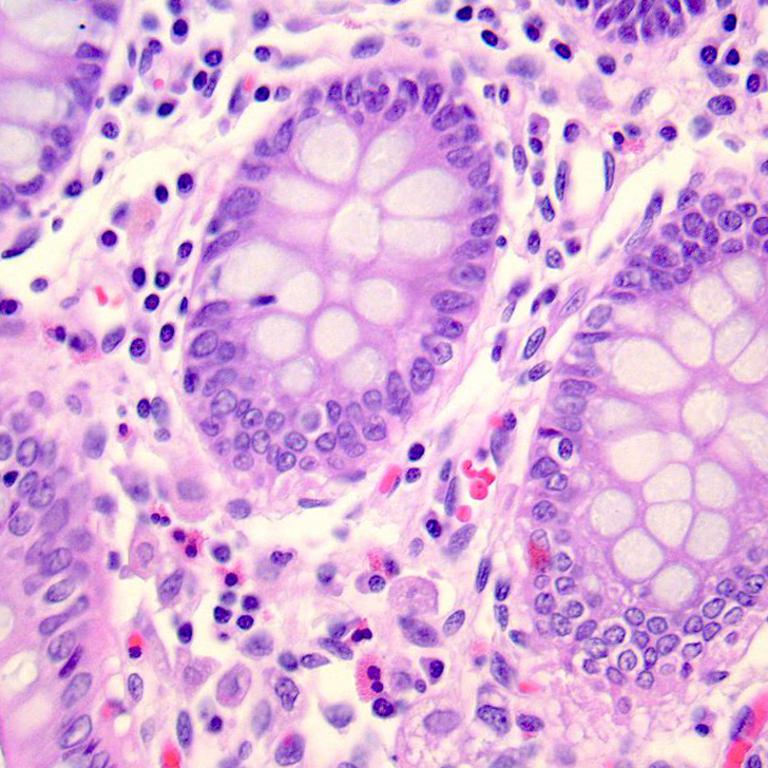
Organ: colon
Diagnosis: benign